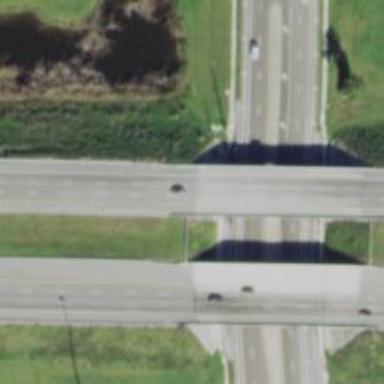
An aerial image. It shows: Bridge over motorway.